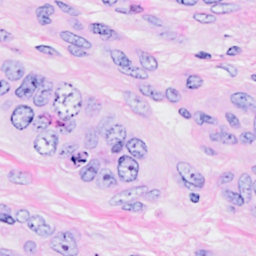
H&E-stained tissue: Breast